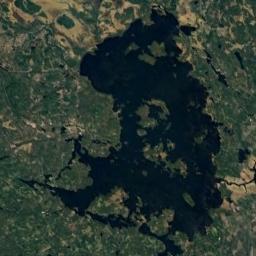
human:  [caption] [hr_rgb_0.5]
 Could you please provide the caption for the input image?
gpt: There are many lakes of different shapes and sizes .

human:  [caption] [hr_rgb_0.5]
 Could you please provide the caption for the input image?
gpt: A large blue lake surrounded by forest .

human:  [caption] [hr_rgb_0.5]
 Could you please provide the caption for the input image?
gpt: The lake is shaped like a fish .

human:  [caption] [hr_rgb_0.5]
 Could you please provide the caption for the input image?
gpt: The lake with a winding bank lies on a flat ground covered with vegetation and the water is dark blue .

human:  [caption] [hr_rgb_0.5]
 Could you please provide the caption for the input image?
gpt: There are green land around the lakes .